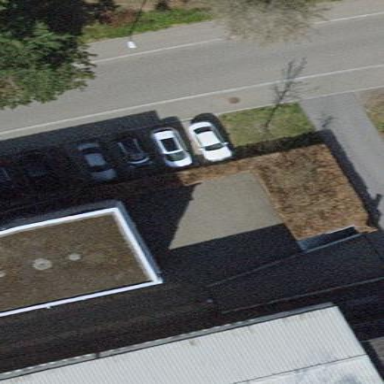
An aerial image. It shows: View of roof of building.